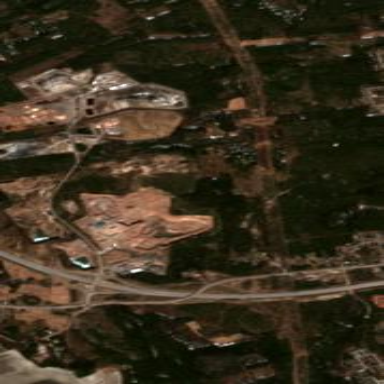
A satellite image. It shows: Quarry area.